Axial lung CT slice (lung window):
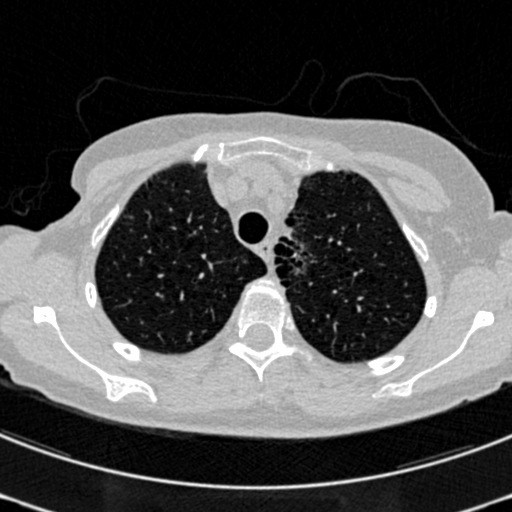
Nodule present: no